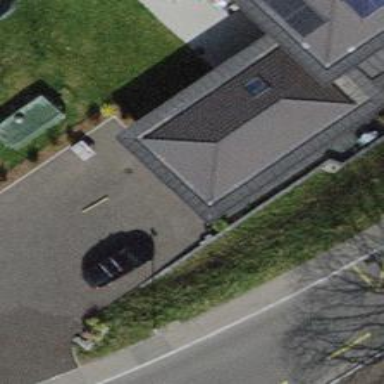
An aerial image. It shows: Parking entrance leading to garage.